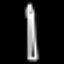
Label: pencil